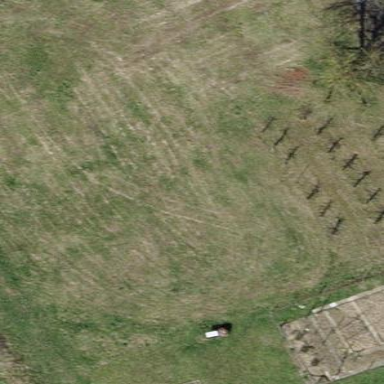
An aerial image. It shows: Orchard.